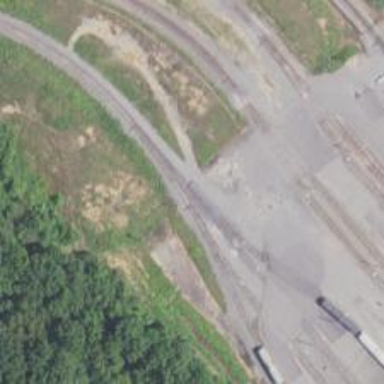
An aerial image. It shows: Rail spur service.